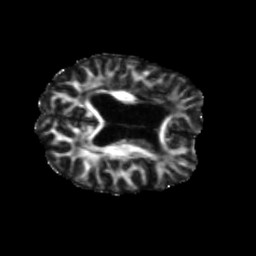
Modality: FA
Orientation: axial
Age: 63
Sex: female
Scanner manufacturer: siemens
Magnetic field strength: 3 T
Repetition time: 5.47 s
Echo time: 0.0854 s